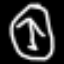
Label: clock